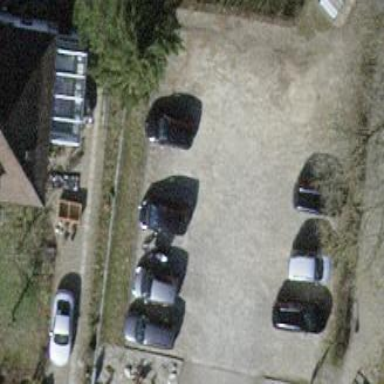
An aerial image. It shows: Parking area with unpaved surface.